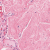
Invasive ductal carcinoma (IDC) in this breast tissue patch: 0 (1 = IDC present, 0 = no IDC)